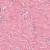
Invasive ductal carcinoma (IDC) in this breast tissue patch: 0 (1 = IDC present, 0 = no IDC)